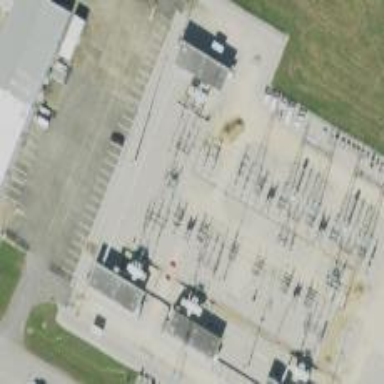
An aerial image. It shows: Switch used for power control.